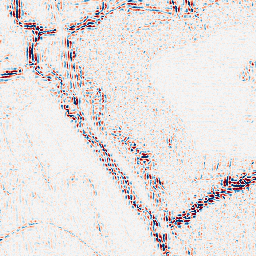
Category: wavelet
Decomposition family: wavelet_dwt
Decomposition parameters: wavelet: sym4
level: 2
Upsampling method: sinc_hamming
Upsampling parameters: scale: 8
kernel_size: 16
Upsampling scale: 8